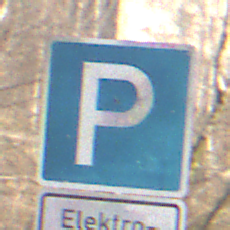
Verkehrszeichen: Parken
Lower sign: FahrzeugeVerbaleAngabe3
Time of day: MorningAfternoon
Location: Outdoor (Nature)
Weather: Clear
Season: Winter
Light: Natural